Question: What file categories are visible in the "Recent" section?
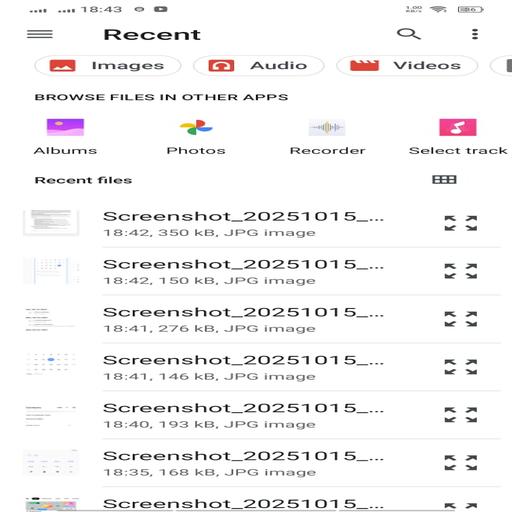
Answer: Images,Audio and Videos